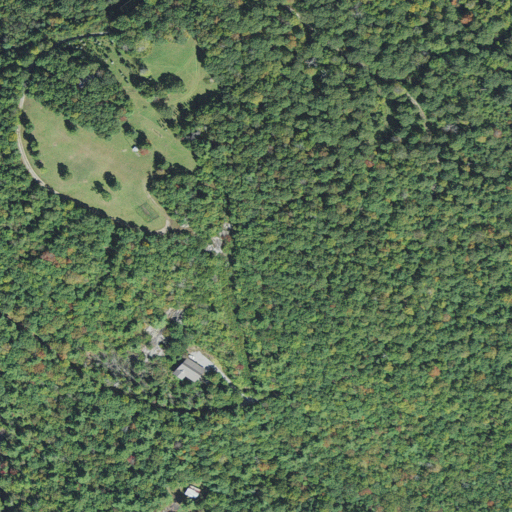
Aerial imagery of mountain in North Carolina named Round Mountain containing deciduous forest, mixed forest, open development, shrub, low intensity development, and grassland